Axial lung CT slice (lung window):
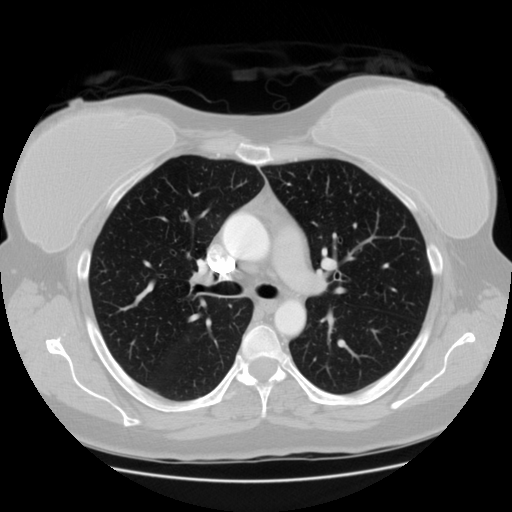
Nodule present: no